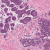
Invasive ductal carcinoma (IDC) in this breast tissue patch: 0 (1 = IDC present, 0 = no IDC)